Field crop: maize
Growth stage: 2
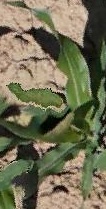
Species: maize